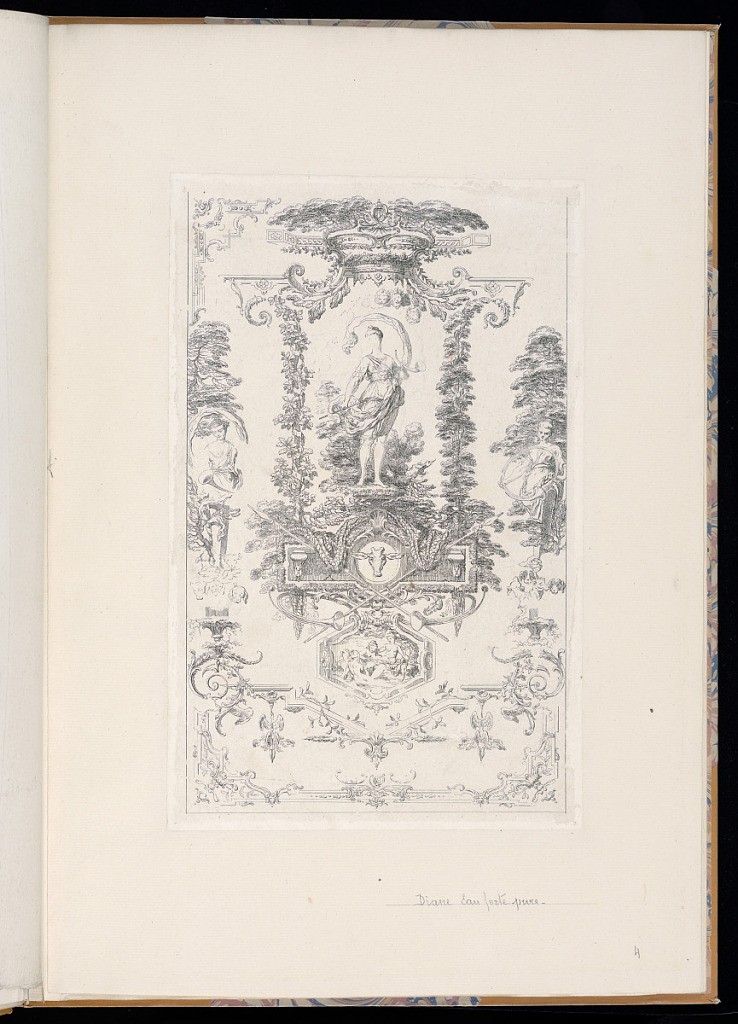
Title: Diane
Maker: Claude Gillot, French, 1673–1722
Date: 1729–37
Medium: Etching on laid paper
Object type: Print
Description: An arabesque design for tapestries (door curtains) featuring the standing Classical Greek and Roman goddess Diana in the center, framed by a canopy, two female herms on either side on plinths, with objects associated with hunting, a net, horns, spears, trees, and foliage. A cartouche below with a hunting scene, birds, dogs, a squirrel, and porcupine on plinths, and rococo ornament, featuring rosettes, fleurons, rinceaux, festoons of flowers, and baskets of flowers. This is a first state of the second plate of the series before lettering.